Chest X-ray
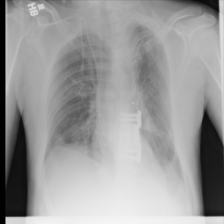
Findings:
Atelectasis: negative
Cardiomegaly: negative
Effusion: negative
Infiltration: negative
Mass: negative
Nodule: negative
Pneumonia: negative
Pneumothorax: negative
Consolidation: negative
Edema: negative
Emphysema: negative
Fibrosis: negative
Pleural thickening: negative
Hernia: negative